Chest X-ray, PA view. Patient: 65 years old, sex F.
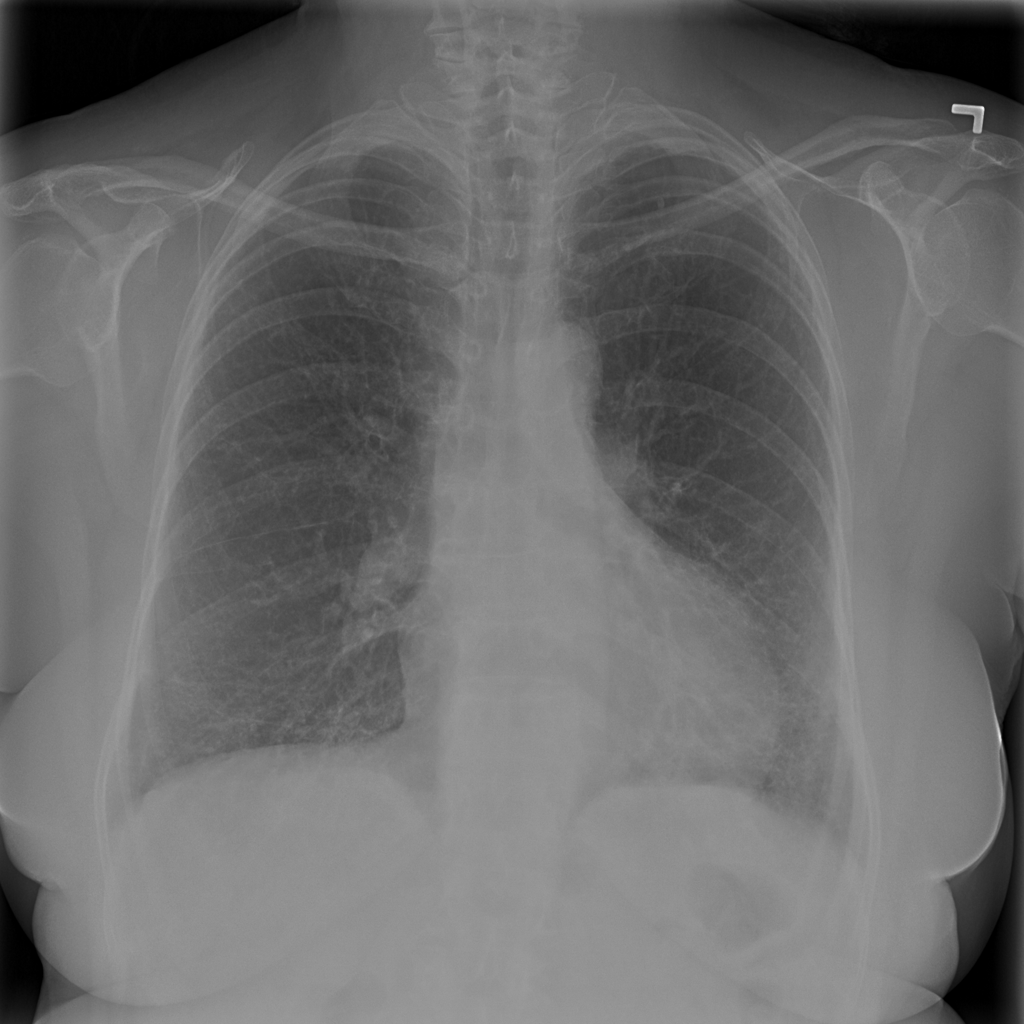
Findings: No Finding